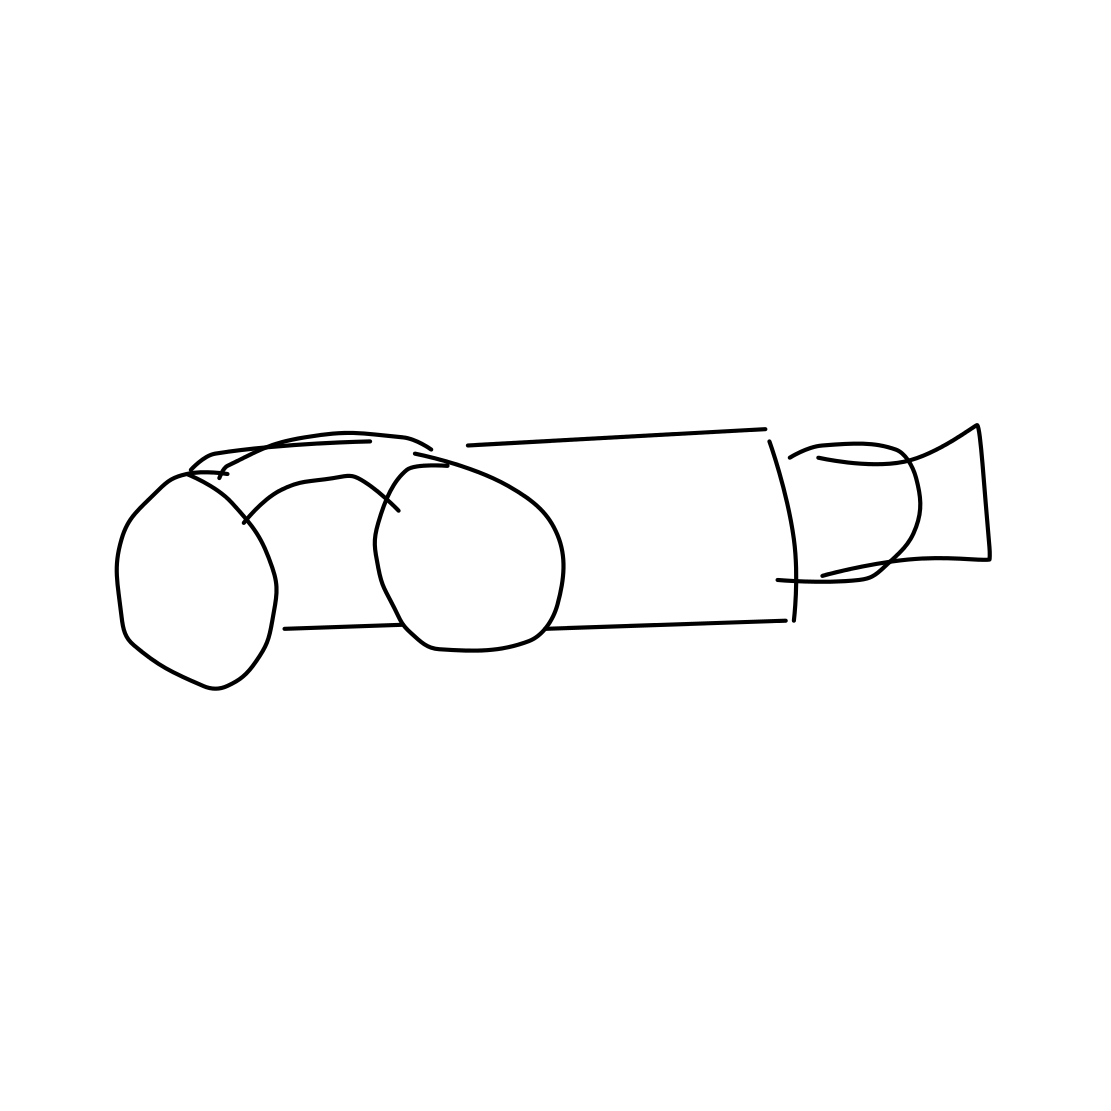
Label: binoculars